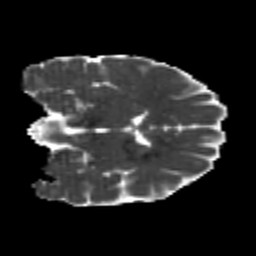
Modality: MD
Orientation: coronal
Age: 21
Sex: male
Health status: healthy
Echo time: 0.074 s